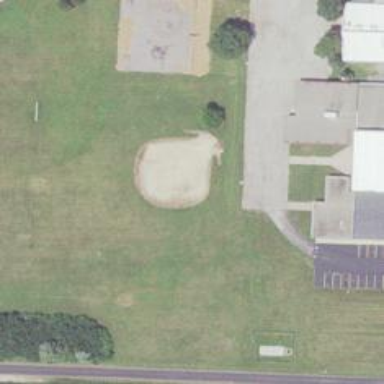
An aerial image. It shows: Baseball pitch for leisure land.